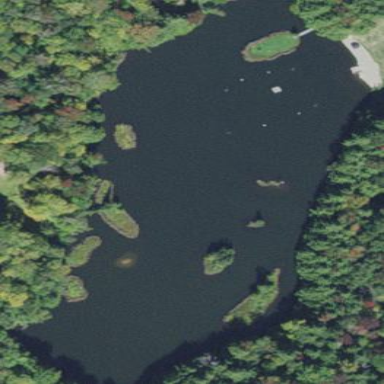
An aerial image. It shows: Serene pond surrounded by nature.